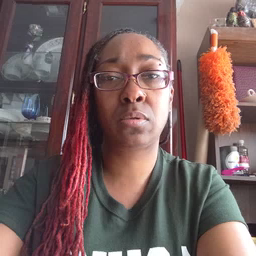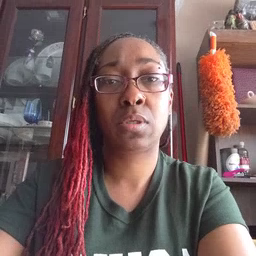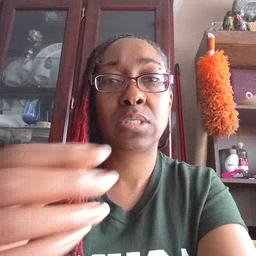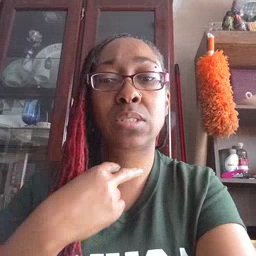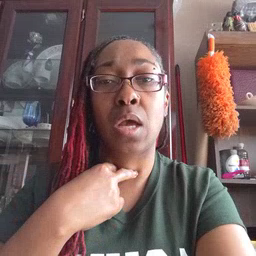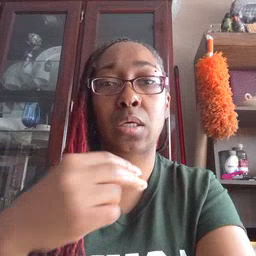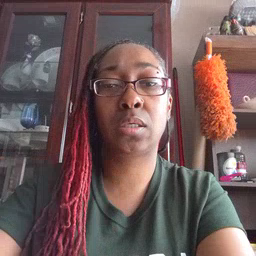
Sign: stuck